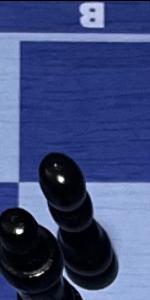
Label: Pawn_Black